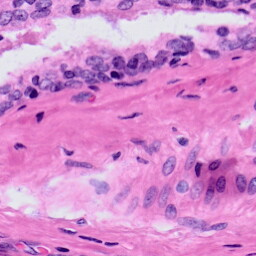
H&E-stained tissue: Prostate